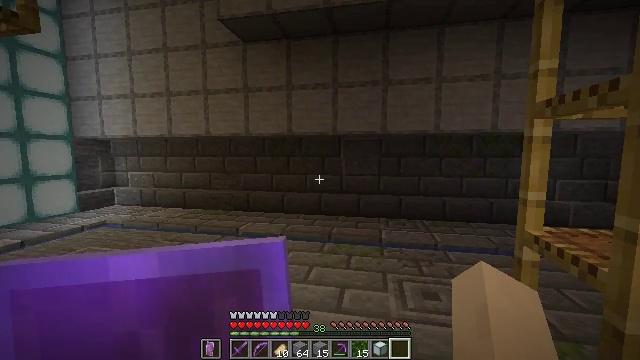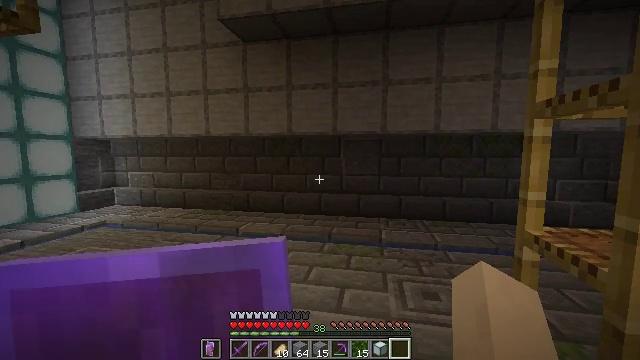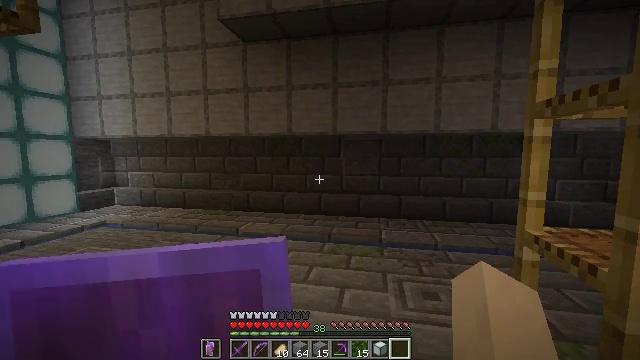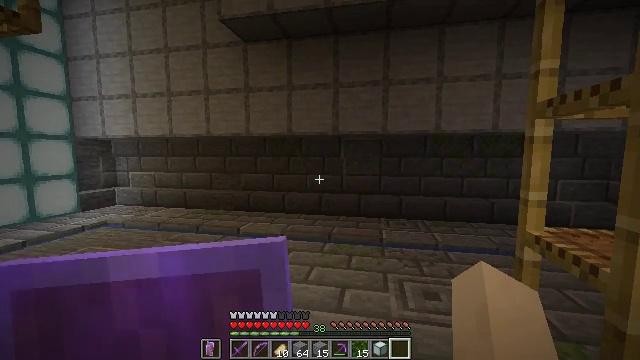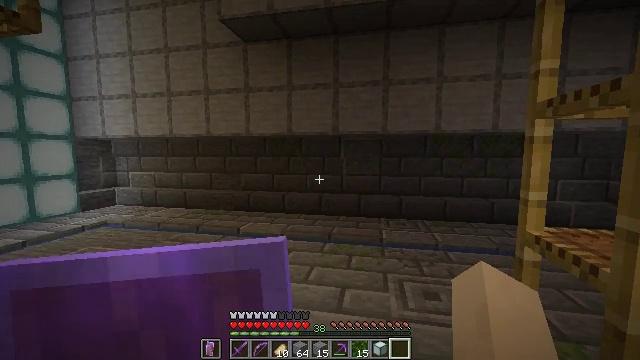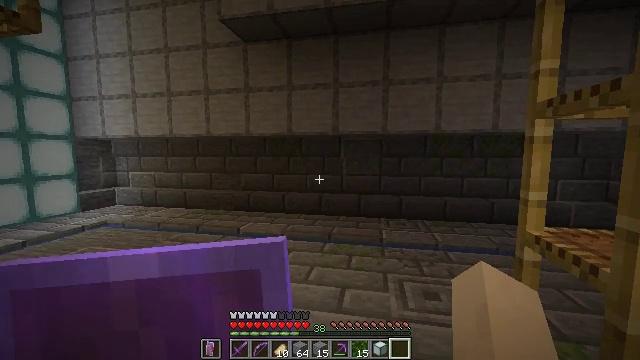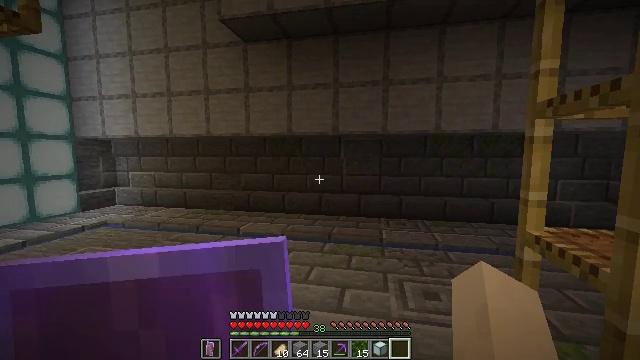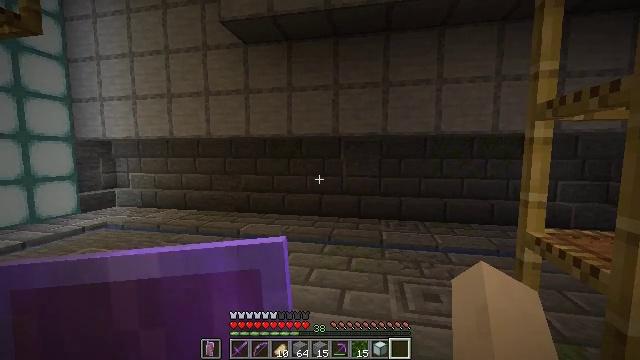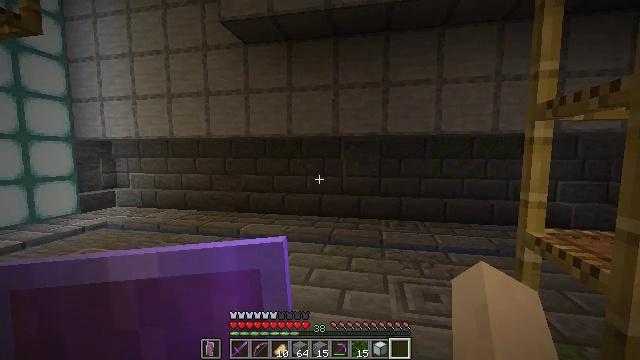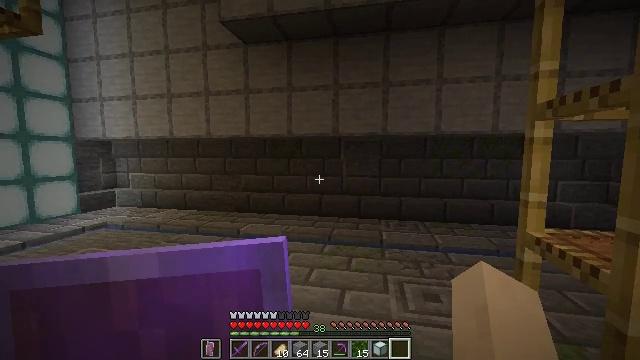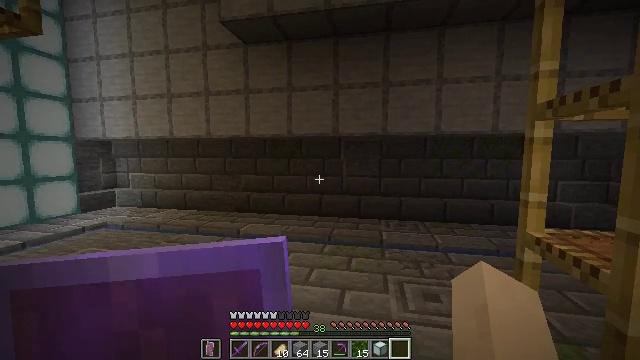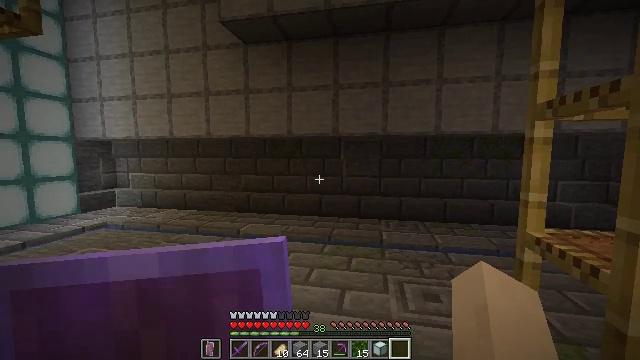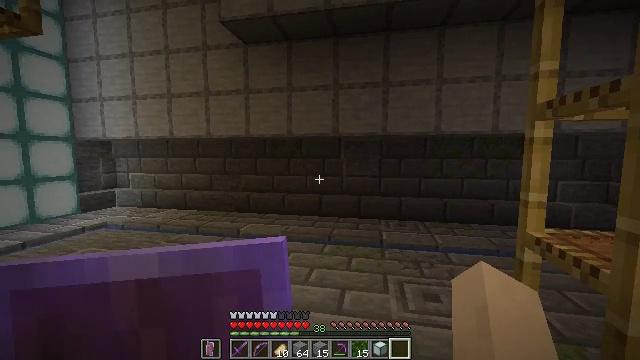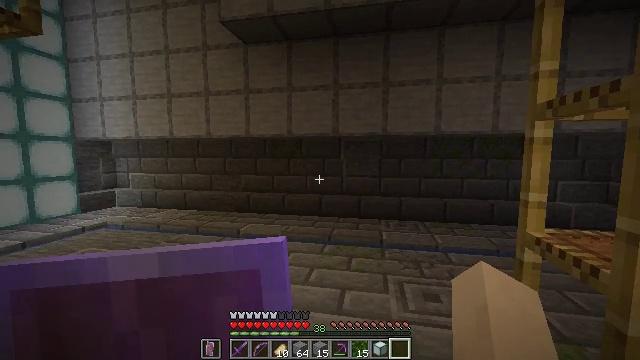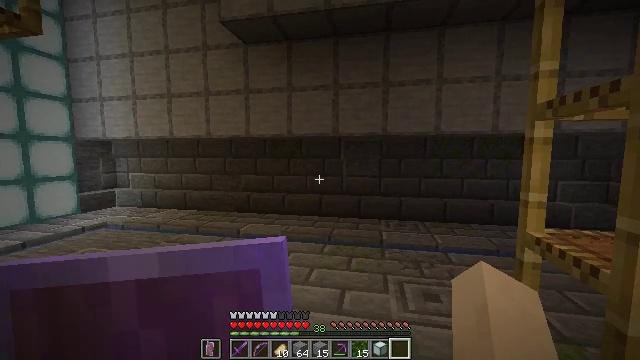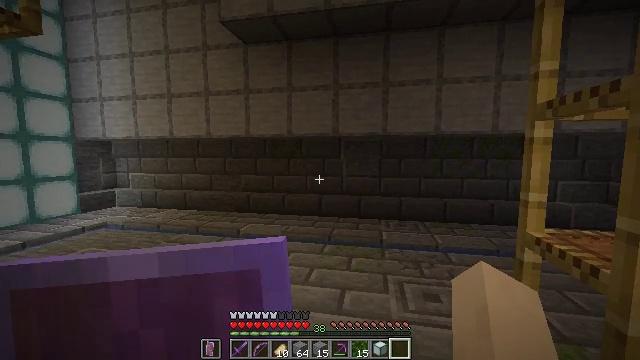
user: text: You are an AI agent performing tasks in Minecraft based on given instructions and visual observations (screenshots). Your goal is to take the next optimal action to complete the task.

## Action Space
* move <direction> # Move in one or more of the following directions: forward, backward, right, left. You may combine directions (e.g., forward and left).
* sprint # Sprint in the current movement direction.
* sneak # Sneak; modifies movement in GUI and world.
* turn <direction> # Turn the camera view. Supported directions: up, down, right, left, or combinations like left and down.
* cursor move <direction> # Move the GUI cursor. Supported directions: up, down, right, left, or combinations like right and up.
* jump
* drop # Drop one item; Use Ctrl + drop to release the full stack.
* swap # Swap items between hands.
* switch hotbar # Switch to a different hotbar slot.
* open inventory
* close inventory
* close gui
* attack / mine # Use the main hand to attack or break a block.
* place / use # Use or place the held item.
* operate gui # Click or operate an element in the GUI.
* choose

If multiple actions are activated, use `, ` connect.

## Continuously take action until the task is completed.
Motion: motion action
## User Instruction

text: Get polished blackstone stairs by crafting with blackstone.
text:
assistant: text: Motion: no_op
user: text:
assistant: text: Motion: no_op
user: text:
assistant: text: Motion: no_op
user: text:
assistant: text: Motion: no_op
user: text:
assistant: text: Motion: no_op
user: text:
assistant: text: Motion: no_op
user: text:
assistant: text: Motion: no_op
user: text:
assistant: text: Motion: no_op
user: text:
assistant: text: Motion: no_op
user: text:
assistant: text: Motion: no_op
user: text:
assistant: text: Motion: no_op
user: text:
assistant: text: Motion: no_op
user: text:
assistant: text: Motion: no_op
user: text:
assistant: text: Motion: no_op
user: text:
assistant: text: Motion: no_op
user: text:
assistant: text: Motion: no_op
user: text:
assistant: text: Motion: no_op
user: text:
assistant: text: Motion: no_op
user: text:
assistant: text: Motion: no_op
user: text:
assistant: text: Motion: no_op
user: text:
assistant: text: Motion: turn up
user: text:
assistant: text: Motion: turn up
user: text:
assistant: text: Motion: no_op
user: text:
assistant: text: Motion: no_op
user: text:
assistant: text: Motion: no_op
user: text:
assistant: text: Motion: no_op
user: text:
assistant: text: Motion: no_op
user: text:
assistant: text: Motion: no_op
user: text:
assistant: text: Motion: no_op
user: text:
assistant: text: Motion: no_op